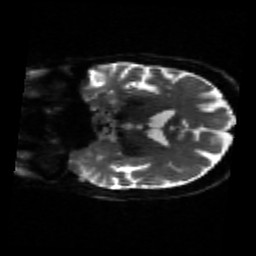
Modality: sbref
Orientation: coronal
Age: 67
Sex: female
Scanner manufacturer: siemens
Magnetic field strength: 3 T
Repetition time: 4.71 s
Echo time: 0.0906 s